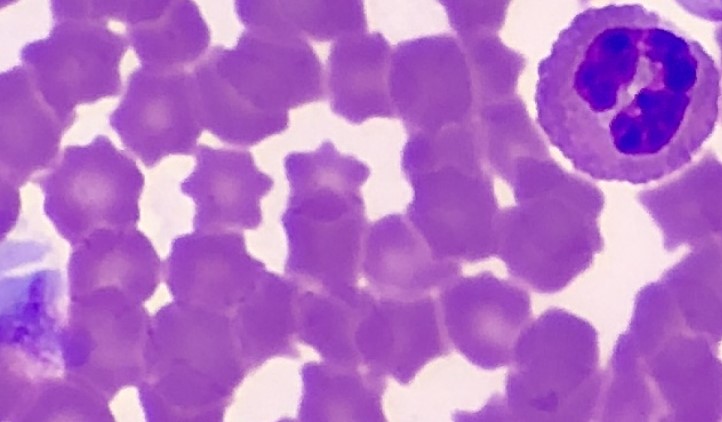
White blood cell type: Eosinophil